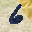
Label: 6